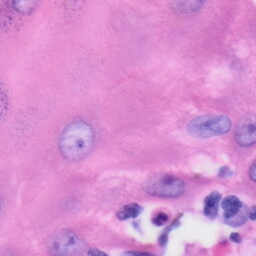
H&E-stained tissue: Skin